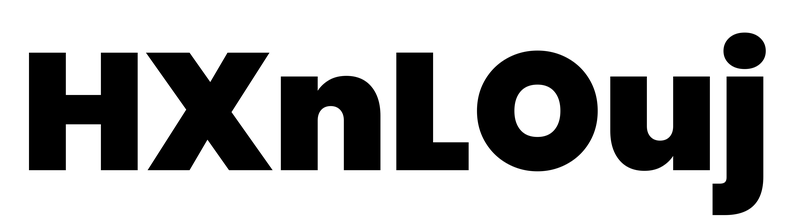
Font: Poppins-Black